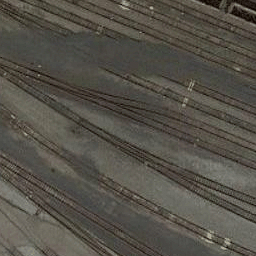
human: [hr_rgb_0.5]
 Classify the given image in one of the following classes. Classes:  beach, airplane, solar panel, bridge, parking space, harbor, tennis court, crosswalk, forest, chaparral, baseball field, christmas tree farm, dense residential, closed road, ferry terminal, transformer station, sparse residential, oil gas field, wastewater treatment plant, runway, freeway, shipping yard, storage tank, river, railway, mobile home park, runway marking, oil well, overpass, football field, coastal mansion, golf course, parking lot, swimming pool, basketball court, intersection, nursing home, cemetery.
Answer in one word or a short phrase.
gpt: railway